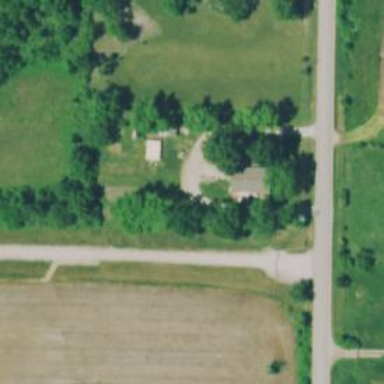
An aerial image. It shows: Driveway leading to service road.